Question: How can I change 'EditText' keyboard enter key like this ?

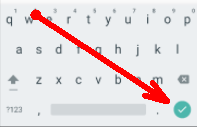
Answer: The solution for me was adding these two lines in the XML of 'Edittext'
'''
android:imeOptions="actionDone"
android:inputType="text"
'''
Thx everyone.